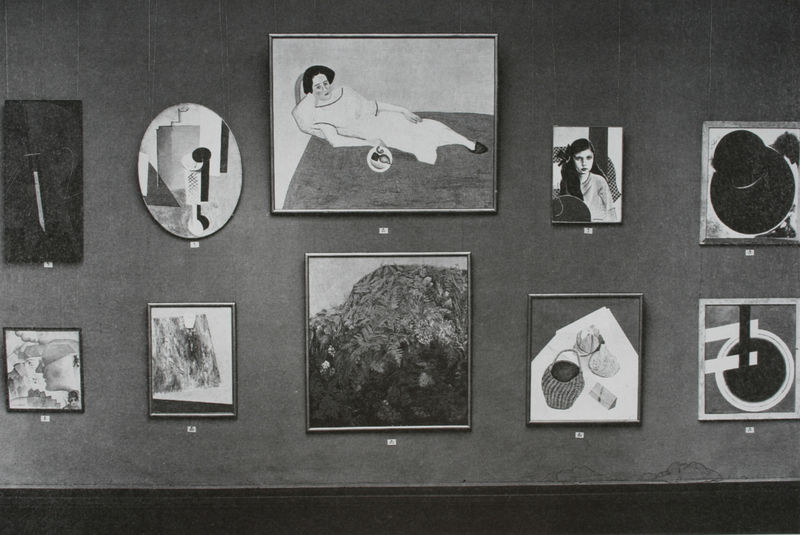
Titel: Russischer Pavillon auf der XIV. Biennale von Venedig mit den Werken von Altman, Annenkow, Rodtschenko und Schterenberg
Standort: Venedig
Institution: Biennale
Schlagwörter: gemälde, weiß, frauen, mädchen, frau, grau, hut, raum, schwarz, wand, rahmen, teller, bildnis, portrait, porträt, oval, bilder, liegen, abstrakt, bett, korb, collage, galerie, foto, fotografie, photographie, hängen, schwarzweiß, schwert, kollage, photo, ausstellung, dolch, gmälde, sammlung, museum, hängung, nummerierung, nummern, format, aufnahme, dokument, bilderreihe